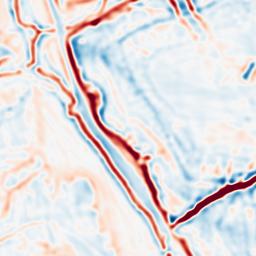
Category: multiscale
Decomposition family: log
Decomposition parameters: sigma: 3
Upsampling method: sinc_blackman
Upsampling parameters: scale: 2
kernel_size: 16
Upsampling scale: 2